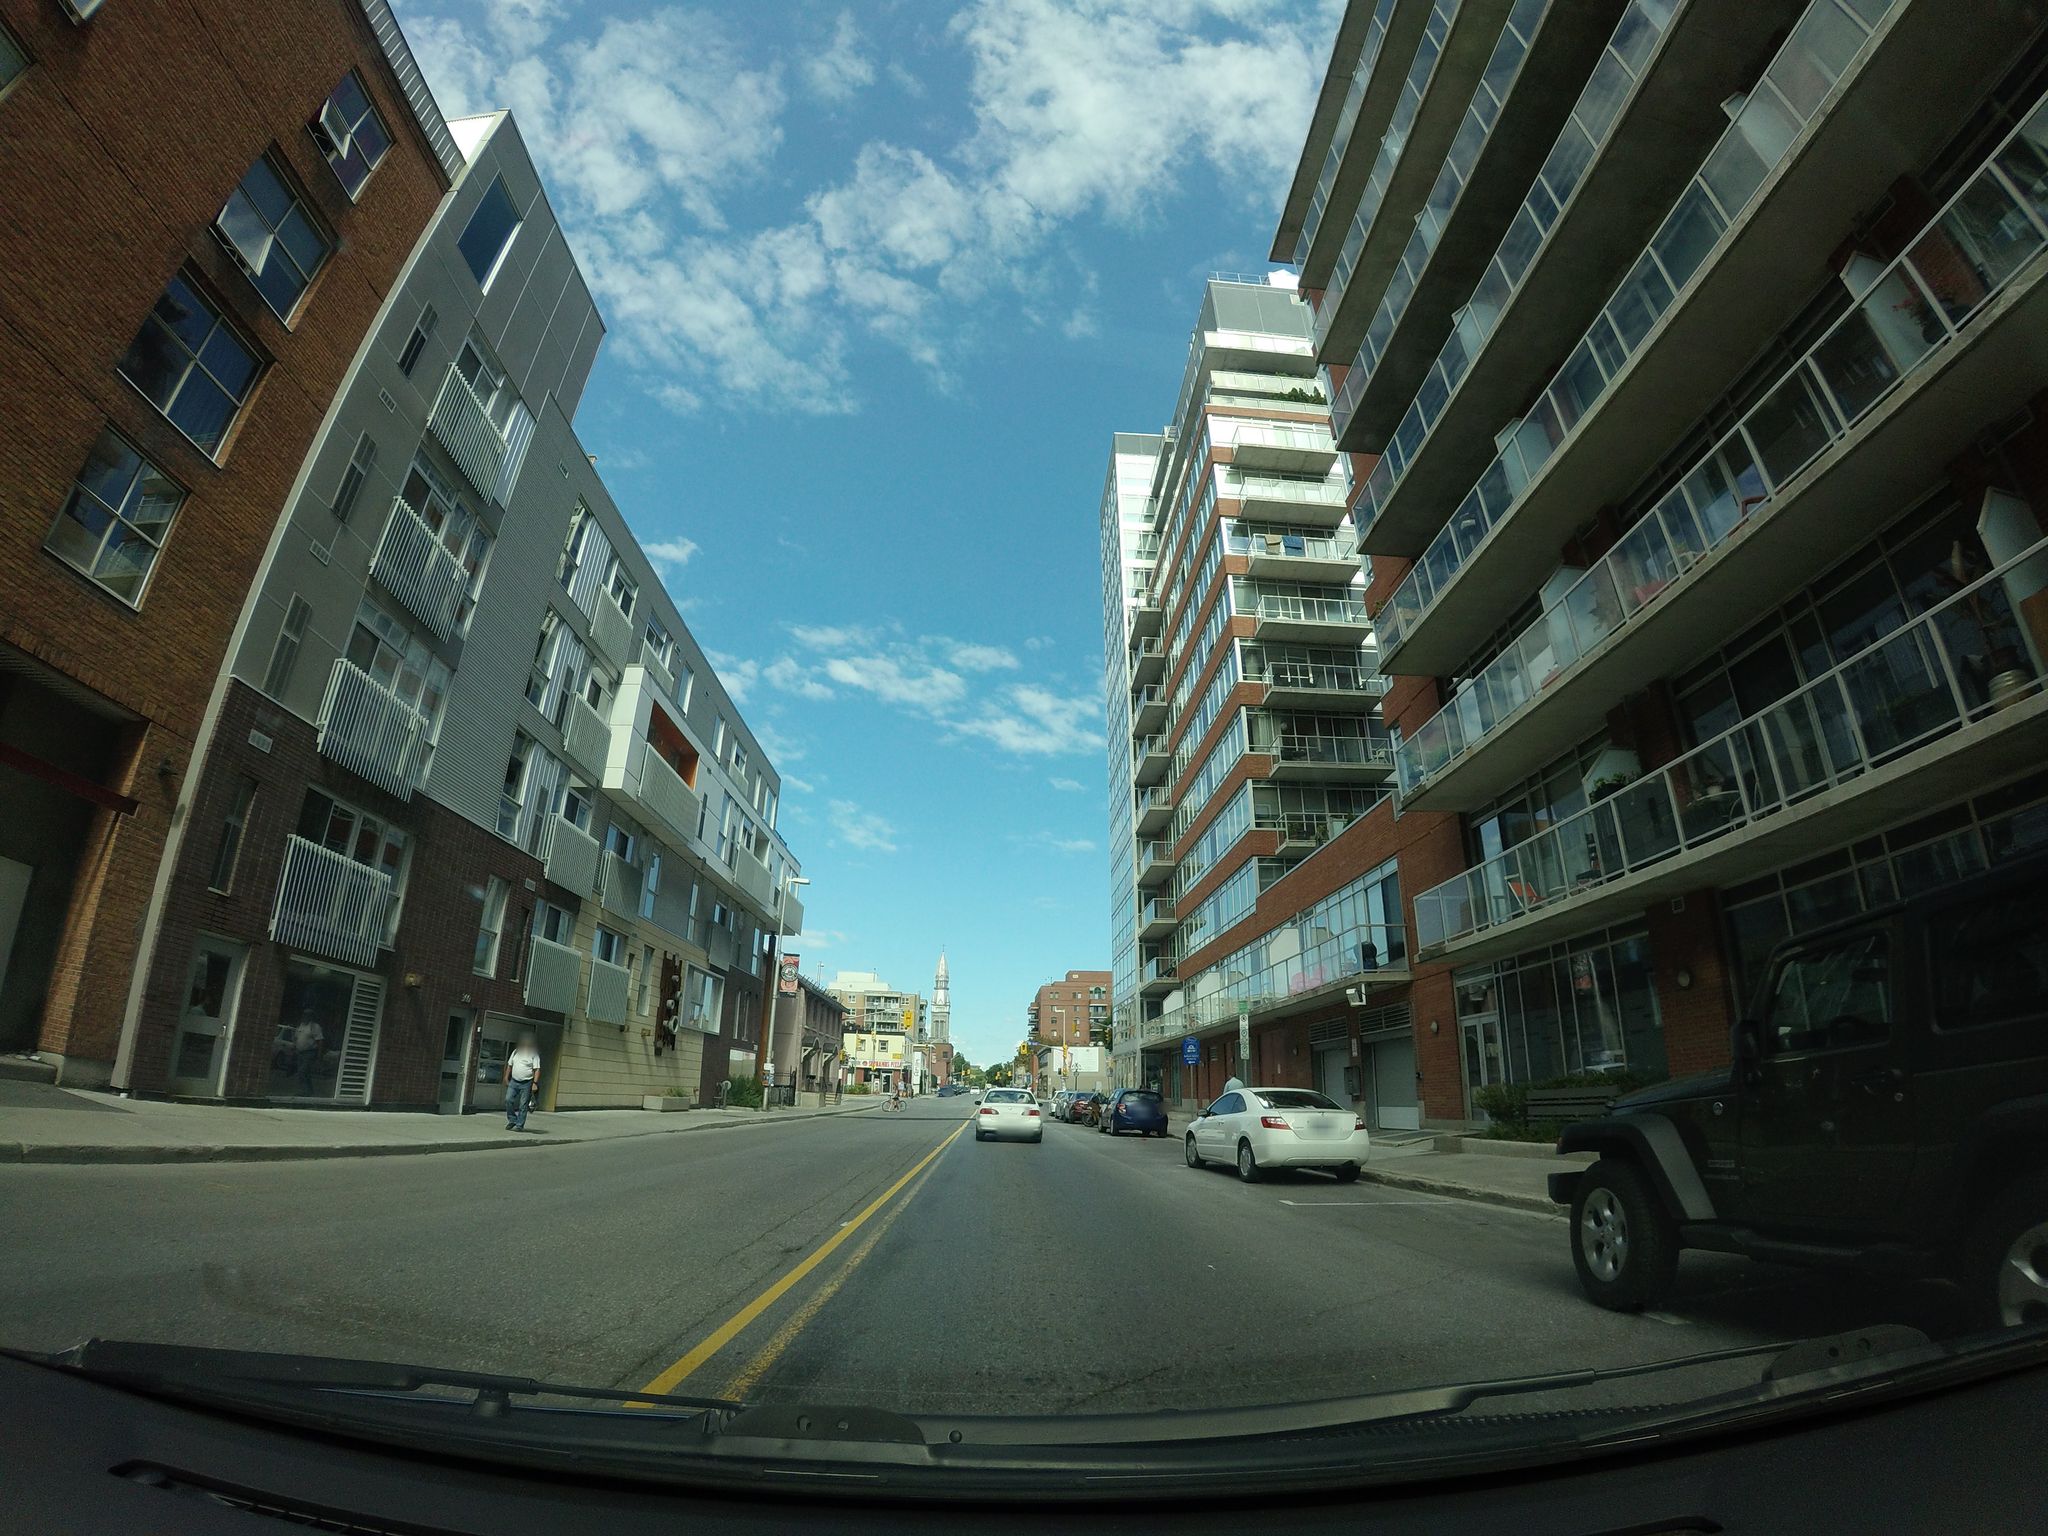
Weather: clear
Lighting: day
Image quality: good
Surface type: driving surface
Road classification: unclassified
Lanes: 2
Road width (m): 1.5
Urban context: urban centre
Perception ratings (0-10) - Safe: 6.34, Lively: 8.64, Beautiful: 5.27, Boring: 2.82, Depressing: 1.03, Wealthy: 6.02